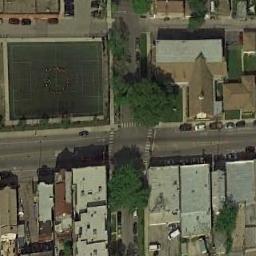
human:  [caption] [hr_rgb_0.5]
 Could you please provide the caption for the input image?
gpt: There are several moving vehicles on the road at the intersection, There are many buildings and some trees around the intersection, And many cars are parked in the open space beside the intersection .

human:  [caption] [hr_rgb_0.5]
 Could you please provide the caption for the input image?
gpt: There is no zebra crossing at the intersection .

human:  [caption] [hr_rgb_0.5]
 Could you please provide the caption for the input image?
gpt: There are many different shapes of buildings beside the intersection .

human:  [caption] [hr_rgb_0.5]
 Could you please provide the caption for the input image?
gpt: An intersection with sparse traffic located in a residential area with a football field .

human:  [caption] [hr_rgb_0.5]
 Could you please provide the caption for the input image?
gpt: There are many buildings and a football field beside the intersection .